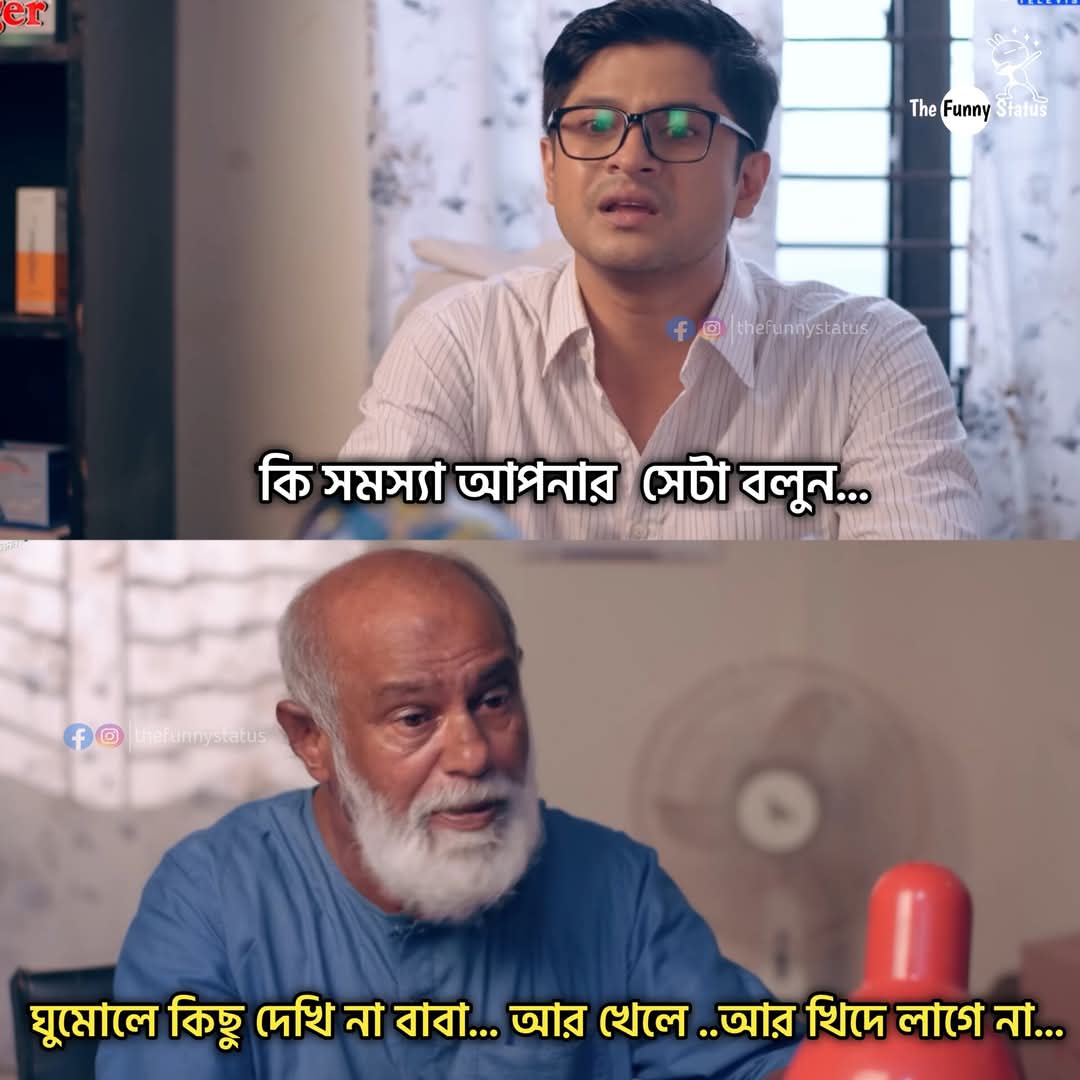
Text: কি সমস্যা আপনার সেটা বলুন...
ঘুমোলে কিছু দেখি না বাবা... আর খেলে ..আর খিদে লাগে না...
Label: Non Hate